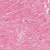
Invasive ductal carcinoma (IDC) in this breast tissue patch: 0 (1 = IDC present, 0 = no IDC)